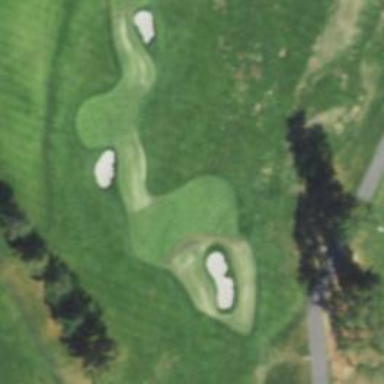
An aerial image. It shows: Grassy area designated as golf fairway.